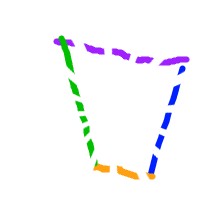
Shape: trapezoid